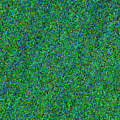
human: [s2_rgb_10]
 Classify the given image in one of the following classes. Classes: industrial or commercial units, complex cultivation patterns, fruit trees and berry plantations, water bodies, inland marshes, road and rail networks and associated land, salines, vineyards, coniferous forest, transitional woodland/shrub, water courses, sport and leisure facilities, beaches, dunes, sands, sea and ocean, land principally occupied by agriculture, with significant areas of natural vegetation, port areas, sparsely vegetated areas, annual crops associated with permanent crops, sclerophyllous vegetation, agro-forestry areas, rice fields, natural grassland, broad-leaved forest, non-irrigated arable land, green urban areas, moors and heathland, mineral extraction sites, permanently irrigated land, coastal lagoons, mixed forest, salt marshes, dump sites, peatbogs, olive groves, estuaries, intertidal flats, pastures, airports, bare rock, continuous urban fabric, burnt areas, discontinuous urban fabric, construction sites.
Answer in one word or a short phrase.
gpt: sea and ocean